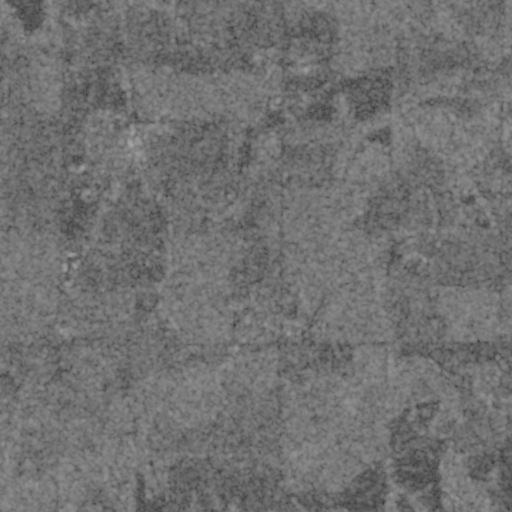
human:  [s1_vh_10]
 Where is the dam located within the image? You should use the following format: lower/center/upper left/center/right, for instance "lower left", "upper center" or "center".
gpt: The dam is located in the upper left of the image.
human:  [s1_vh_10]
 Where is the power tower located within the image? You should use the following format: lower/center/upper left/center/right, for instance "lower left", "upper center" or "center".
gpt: The power tower is located in the right of the image.
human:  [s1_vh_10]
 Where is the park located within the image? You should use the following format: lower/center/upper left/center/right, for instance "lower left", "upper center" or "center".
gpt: There is no park in the image.

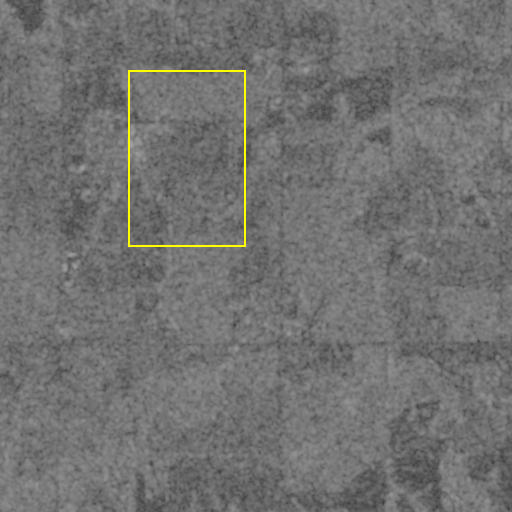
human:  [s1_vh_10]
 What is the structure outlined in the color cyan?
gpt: There is no cyan outline.
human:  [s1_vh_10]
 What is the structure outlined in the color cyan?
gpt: There is no structure outlined in cyan.